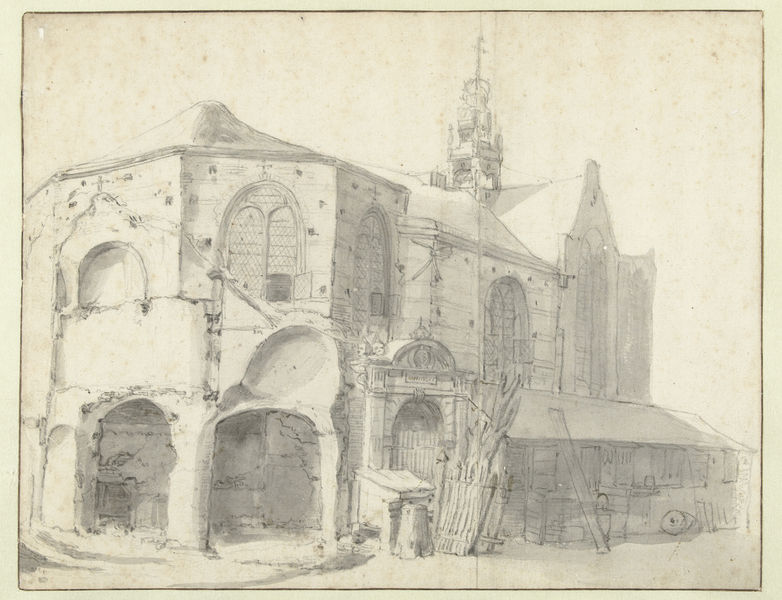
Titel: Sint Olofskapel te Amsterdam
Künstler: Roelant Roghman
Standort: Amsterdam
Institution: Rijksmuseum
Schlagwörter: baum, fenster, glas, zeichnung, dach, gebäude, wand, architektur, kirche, gotik, turm, vorbau, papier, bogen, mauer, laden, balken, tor, anbau, bögen, wände, eingang, ruine, kreuz, bleistift, glasfenster, apsis, chor, vordach, verfallen, romanisch, zugemauert